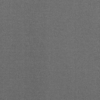
Label: dusty